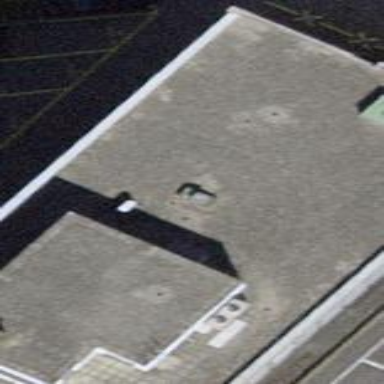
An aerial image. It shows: Commercial building.